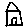
Label: house